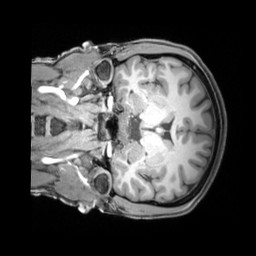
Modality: T1w
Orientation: coronal
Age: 28
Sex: female
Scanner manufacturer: siemens
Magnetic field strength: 3 T
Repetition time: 1.97 s
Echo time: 0.00206 s